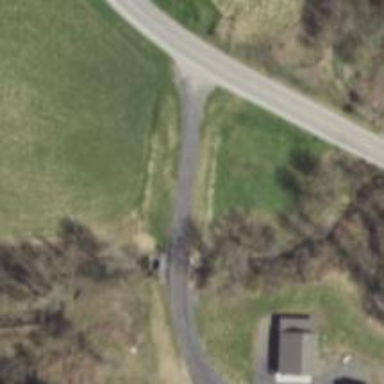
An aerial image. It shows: Driveway leading to service road.